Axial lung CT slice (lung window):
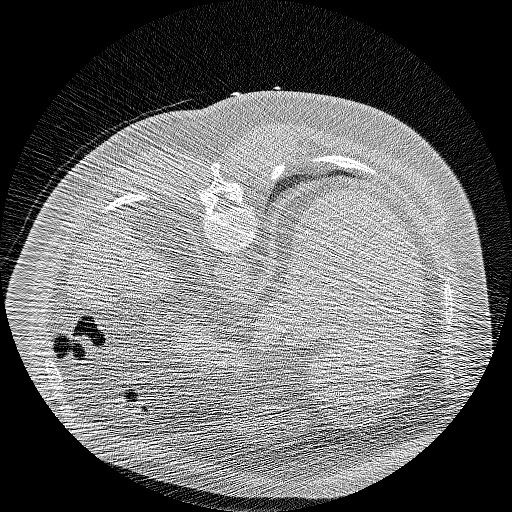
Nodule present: no